Question: Hi I have to create a select query using linq and things are not going as I expected.Here is what I am tying to achieve:
This is my databse diagram I am using Entity Framework database first model:

This is what I have so far:
'''
public IEnumerable<FriendModel> GetSuggestedFriends(int userId, int numberOfFriendsToSkip,
int numberOfFriendsToGet)
{
var currentUser = dbContext.AspNetUsers.First(x => x.Id.Equals(userId));
var friendsList = (from user in dbContext.AspNetUsers
from friend in user.Friends1
from currentUserFriend in currentUser.Friends1
where user.Id != currentUser.Id && user.Id != currentUserFriend.UserFriendId
select new FriendModel
{
AvatarId = user.AvatarId,
FirstName = user.FirstName,
LastName = user.LastName,
UserId = user.Id
}).ToList();
return friendsList;
}
'''
What I wanted to say here get me all the users in the db that are not the current user and that the current user does not have that user as a friend.
Can anyone tell me how I can achieve this? My query seems to return zero elements when it should return 6.
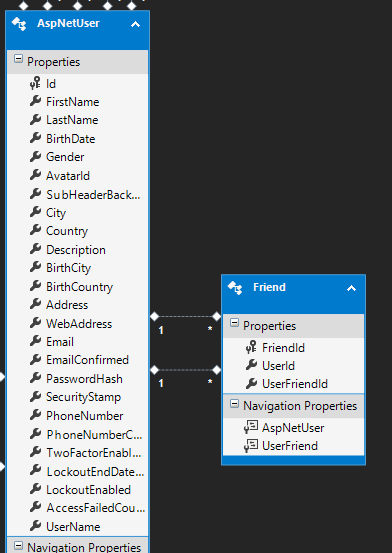
Answer: //select all users where the id is not the current id and the id is not any of the ids of the users friends
'''
IQueryable<User> users = context.Users;
var results = users.Where(x => x.Id != userId &&
!users.Where(v => v.Id == userId)
.SelectMany(v => v.Friends.Select(d => d.Id))
.Any(e => e == x.Id))
.Select(x=>new
{
//your projection
})
.ToList();
'''